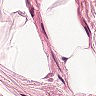
Metastatic tissue present: no